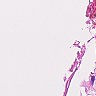
Metastatic tissue present: no